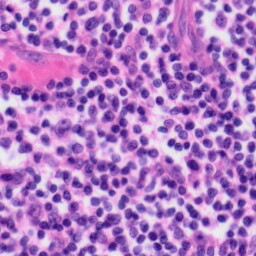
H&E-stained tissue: Tonsil